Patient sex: M
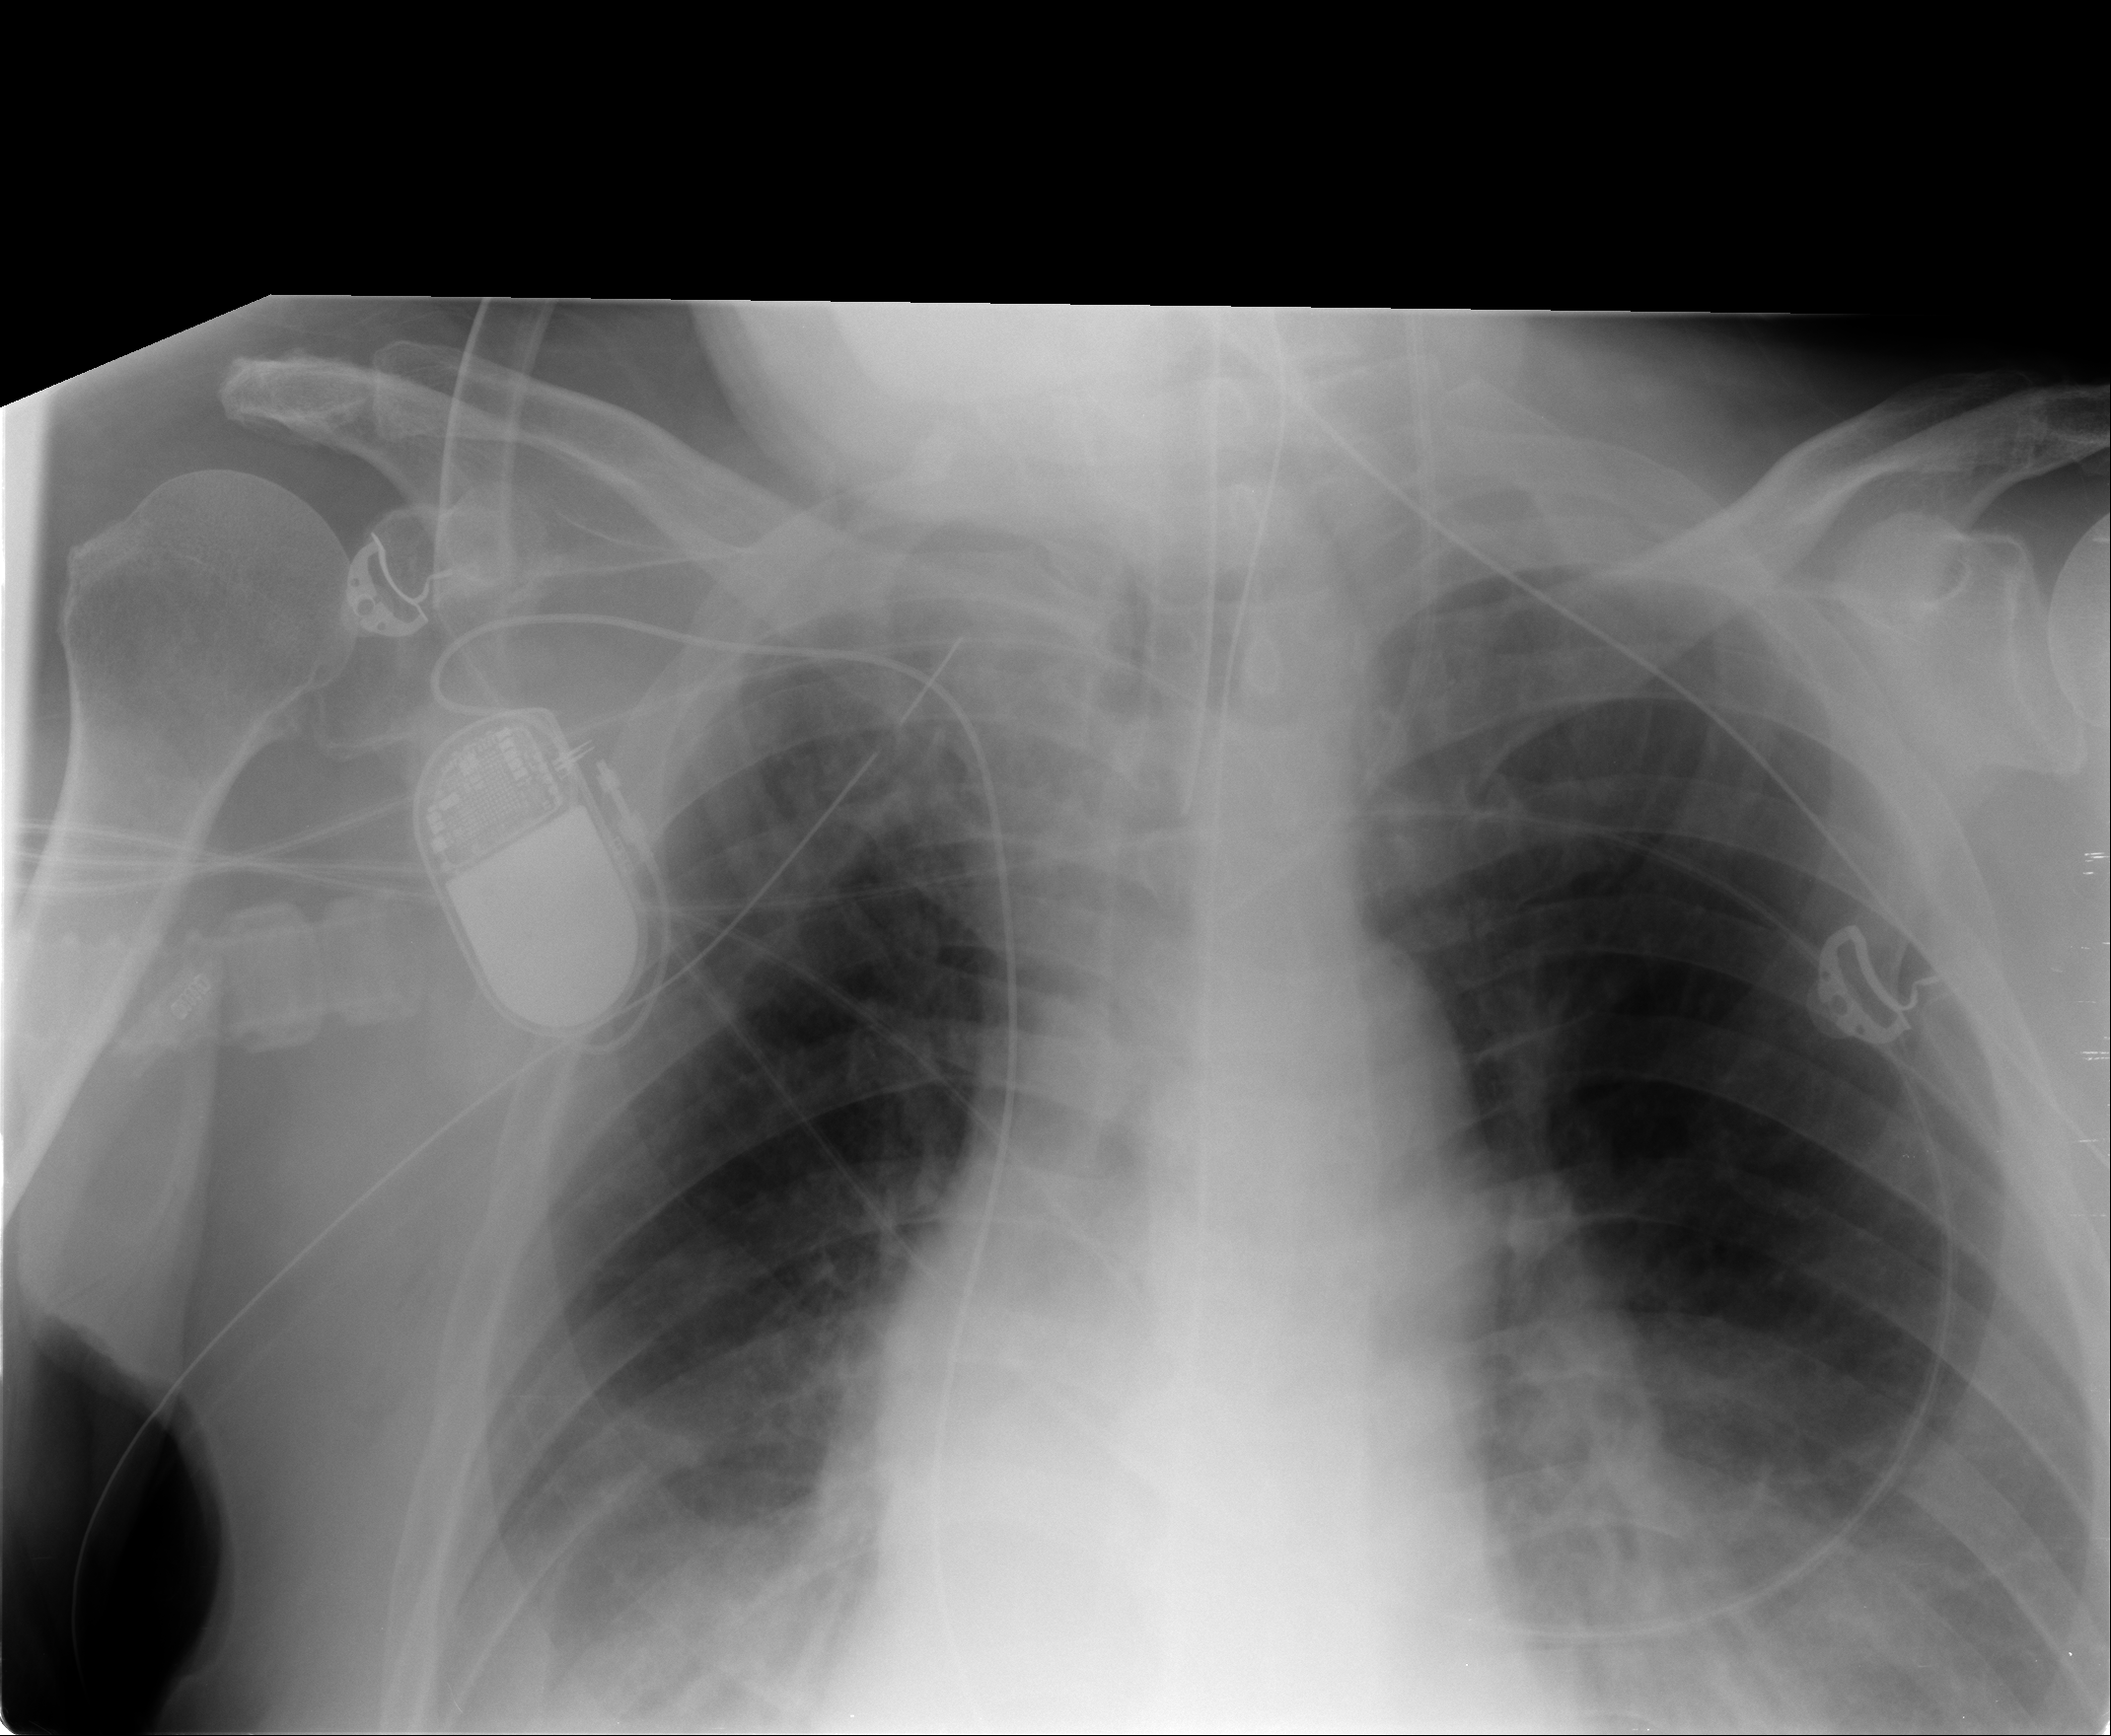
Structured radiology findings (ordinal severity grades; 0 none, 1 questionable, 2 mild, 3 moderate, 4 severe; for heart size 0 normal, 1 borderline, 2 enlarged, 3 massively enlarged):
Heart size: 1
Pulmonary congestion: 0
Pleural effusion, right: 2
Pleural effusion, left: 1
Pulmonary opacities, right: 0
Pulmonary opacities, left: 0
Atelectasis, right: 2
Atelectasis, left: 2